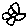
Label: flower